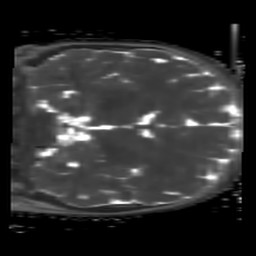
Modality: T2map
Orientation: coronal
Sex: male
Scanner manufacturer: siemens
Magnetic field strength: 3 T
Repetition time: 4 s